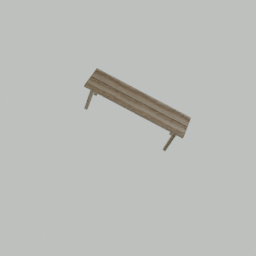
Label: furniture